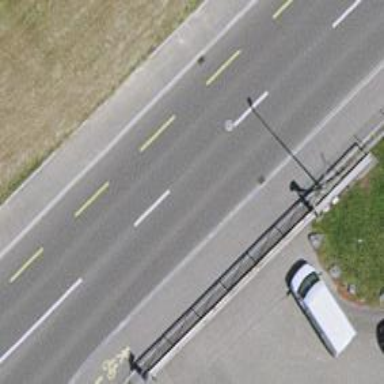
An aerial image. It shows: Tertiary road with asphalt surface. There is track for cyclists on the left side.